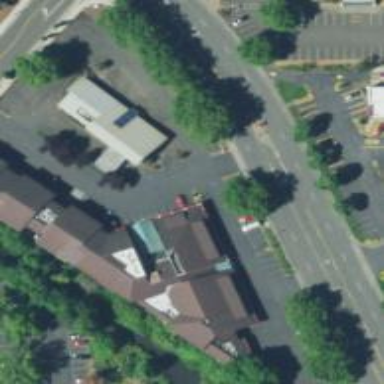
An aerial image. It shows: Supermarket.